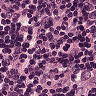
Metastatic tissue present: yes